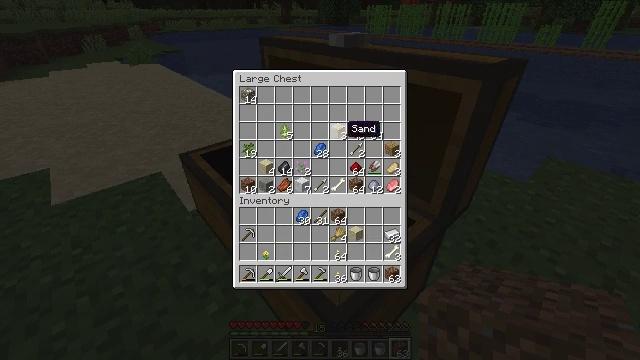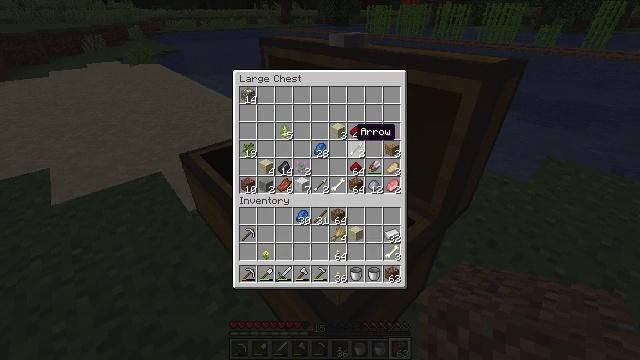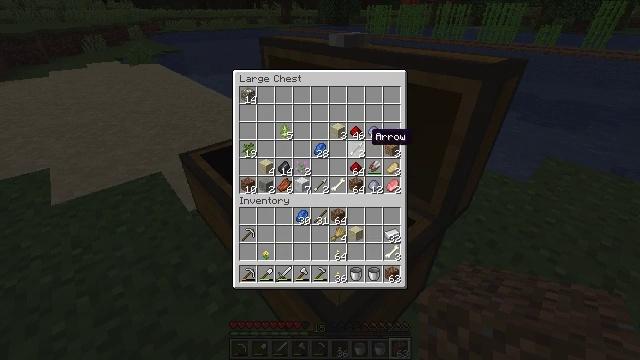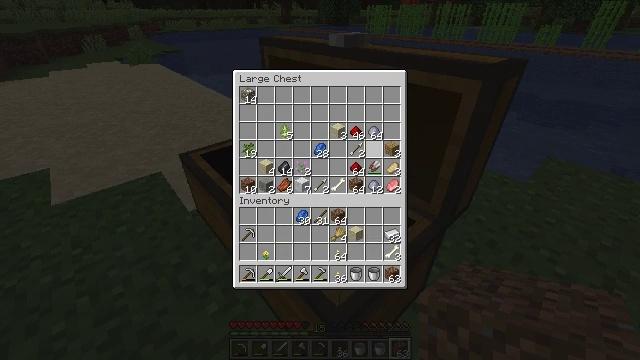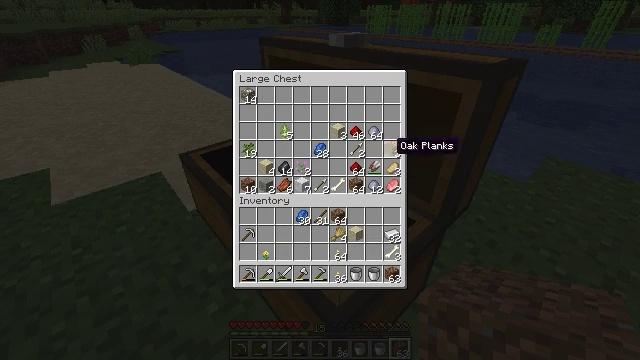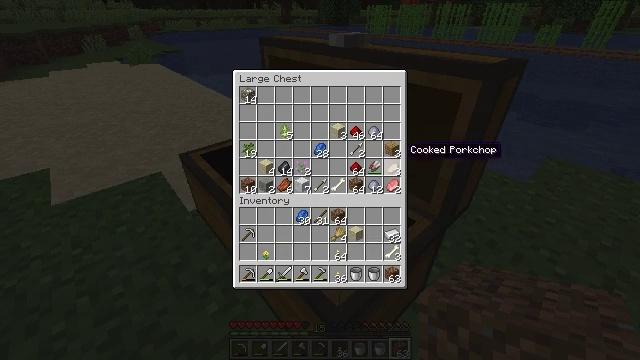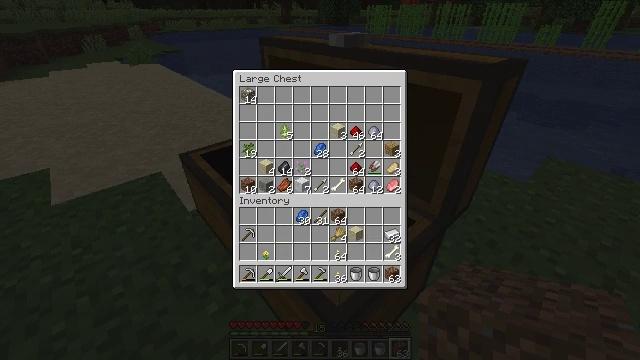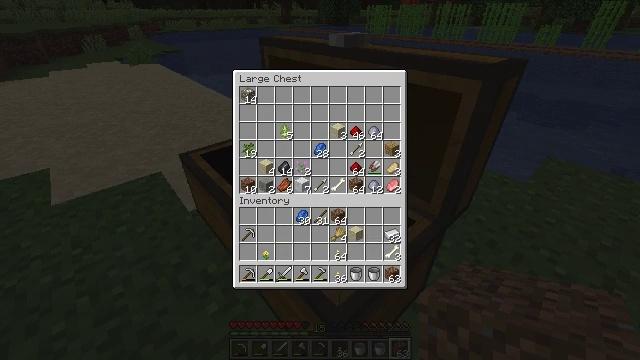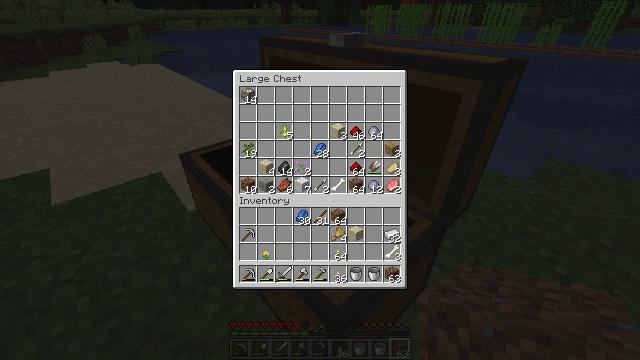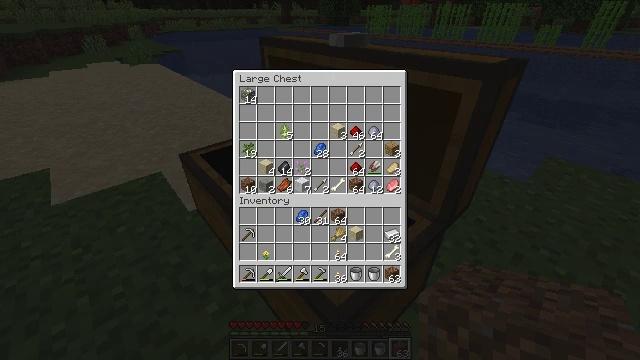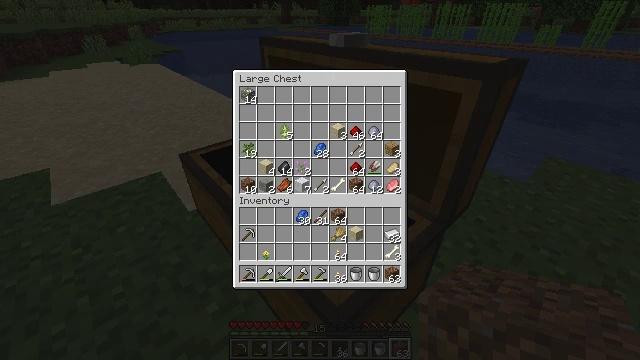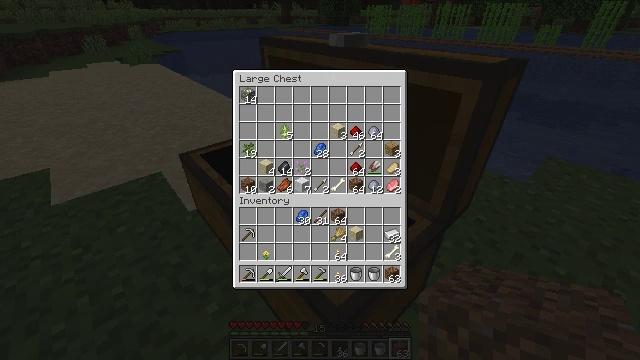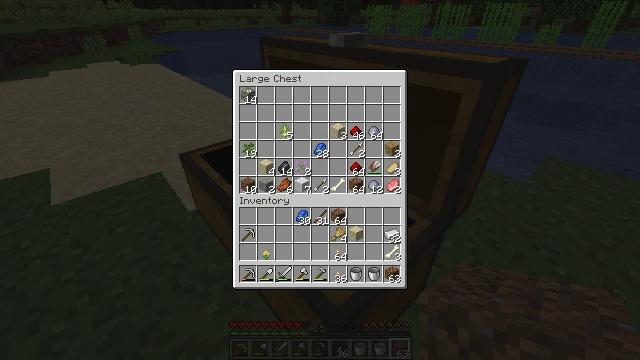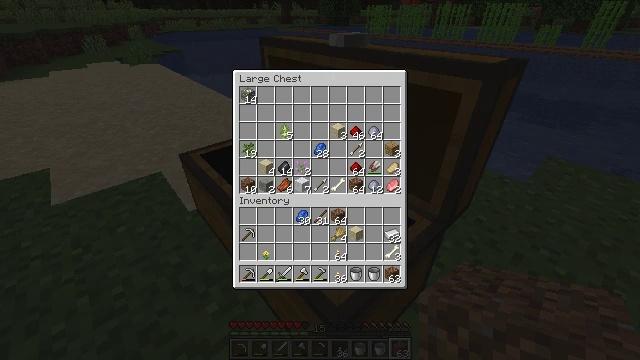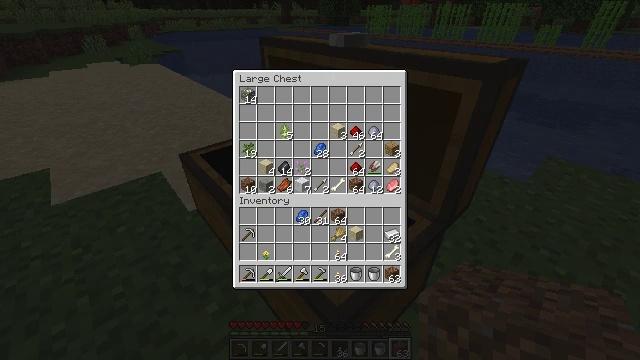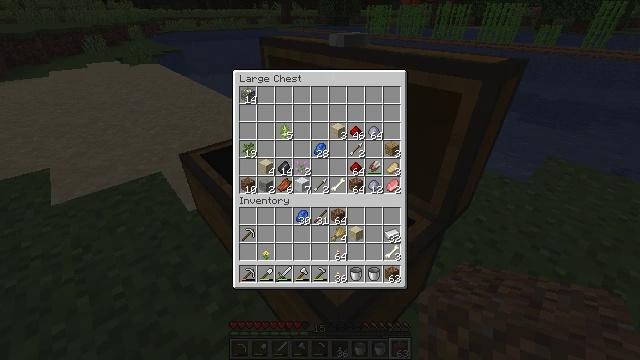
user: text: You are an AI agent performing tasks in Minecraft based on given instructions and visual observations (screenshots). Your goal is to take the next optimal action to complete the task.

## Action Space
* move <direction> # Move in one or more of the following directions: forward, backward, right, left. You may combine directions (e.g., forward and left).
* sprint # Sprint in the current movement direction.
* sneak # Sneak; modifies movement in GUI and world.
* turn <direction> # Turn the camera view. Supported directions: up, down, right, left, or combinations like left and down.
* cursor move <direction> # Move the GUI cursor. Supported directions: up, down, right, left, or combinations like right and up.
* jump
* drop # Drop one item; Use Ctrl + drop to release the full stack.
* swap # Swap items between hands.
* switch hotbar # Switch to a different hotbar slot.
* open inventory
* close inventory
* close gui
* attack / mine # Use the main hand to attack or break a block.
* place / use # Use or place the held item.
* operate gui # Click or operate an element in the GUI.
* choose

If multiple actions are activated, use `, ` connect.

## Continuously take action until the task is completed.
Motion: motion action
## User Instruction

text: Collect sugar cane near water sources.
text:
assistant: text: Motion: cursor move right
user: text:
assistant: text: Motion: cursor move right
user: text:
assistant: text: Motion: cursor move right
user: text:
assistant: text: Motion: cursor move right
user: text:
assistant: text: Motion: cursor move right
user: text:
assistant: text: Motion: no_op
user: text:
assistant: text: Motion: no_op
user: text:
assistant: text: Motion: no_op
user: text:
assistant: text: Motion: no_op
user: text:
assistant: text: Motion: no_op
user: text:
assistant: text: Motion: no_op
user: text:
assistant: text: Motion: no_op
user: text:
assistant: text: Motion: no_op
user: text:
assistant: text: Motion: no_op
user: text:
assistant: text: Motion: no_op
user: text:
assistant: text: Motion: no_op
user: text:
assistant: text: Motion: no_op
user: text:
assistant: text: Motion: no_op
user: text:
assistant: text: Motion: no_op
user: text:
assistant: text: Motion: no_op
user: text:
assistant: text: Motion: no_op
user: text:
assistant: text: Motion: no_op
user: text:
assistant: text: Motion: no_op
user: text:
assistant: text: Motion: no_op
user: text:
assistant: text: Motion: no_op
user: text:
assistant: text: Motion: no_op
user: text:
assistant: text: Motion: no_op
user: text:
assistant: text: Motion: no_op
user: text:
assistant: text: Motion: no_op
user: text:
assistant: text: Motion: no_op